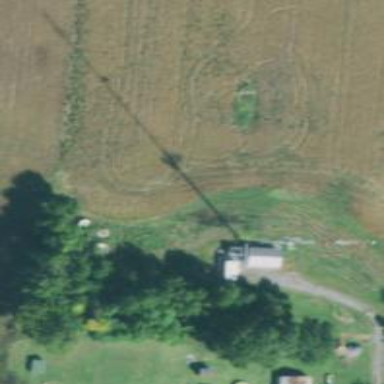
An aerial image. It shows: Man-made mast used for communication purposes.